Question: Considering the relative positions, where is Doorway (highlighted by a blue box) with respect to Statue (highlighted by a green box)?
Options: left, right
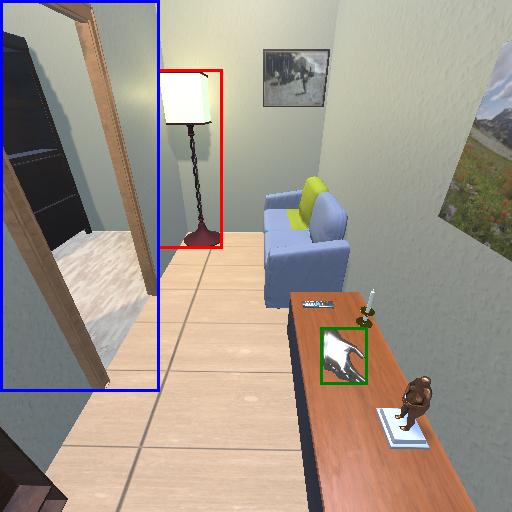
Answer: left